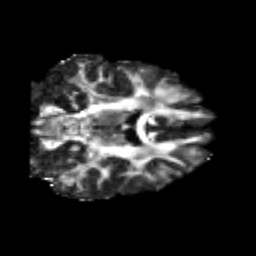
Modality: FA
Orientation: coronal
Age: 25
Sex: male
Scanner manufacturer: siemens
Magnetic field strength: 3 T
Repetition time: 3.5 s
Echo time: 0.125 s